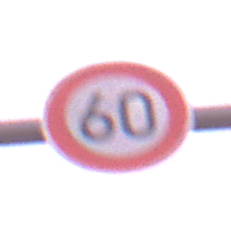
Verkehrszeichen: Geschwindigkeit60
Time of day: SunriseSunset
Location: Outdoor (Urban)
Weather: PartlyCloudy
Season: NotSpecified
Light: Natural